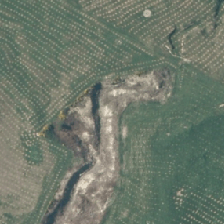
Land cover: harvested_forest